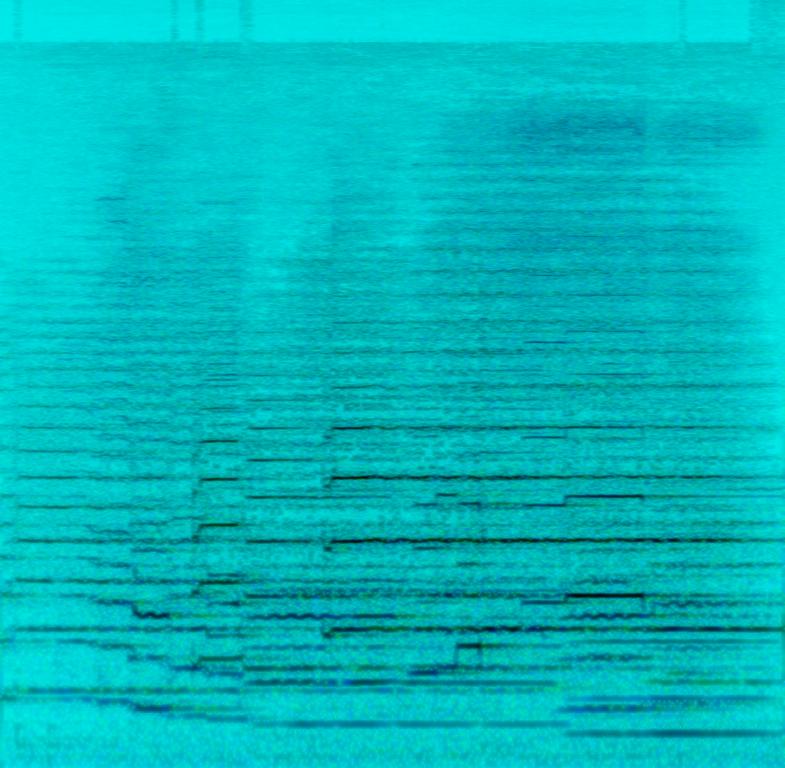
The low quality recording features a sustained strings melody, mellow brass melody and wooden percussion one shot at the end of the loop. It sounds passionate, emotional and the sound is slowly fading in - which could mean that it is an intro section of the song.